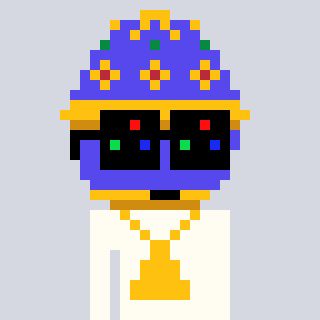
a pixel art character with square black sunglasses, a faberge-shaped head and a grayscale-colored body on a cool background